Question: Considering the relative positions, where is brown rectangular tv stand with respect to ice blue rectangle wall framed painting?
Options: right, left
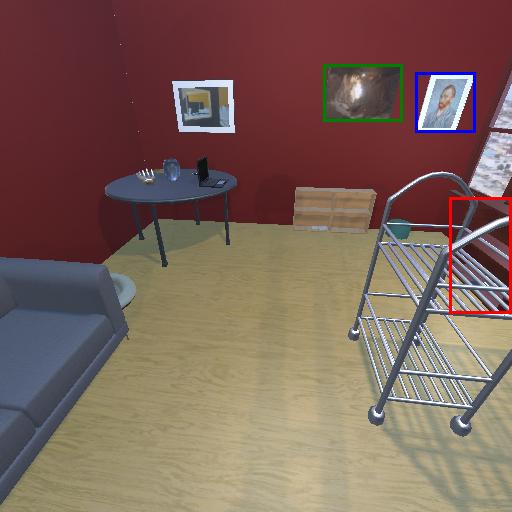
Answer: right